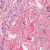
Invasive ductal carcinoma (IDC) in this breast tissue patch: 0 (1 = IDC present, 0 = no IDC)